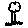
Label: tree